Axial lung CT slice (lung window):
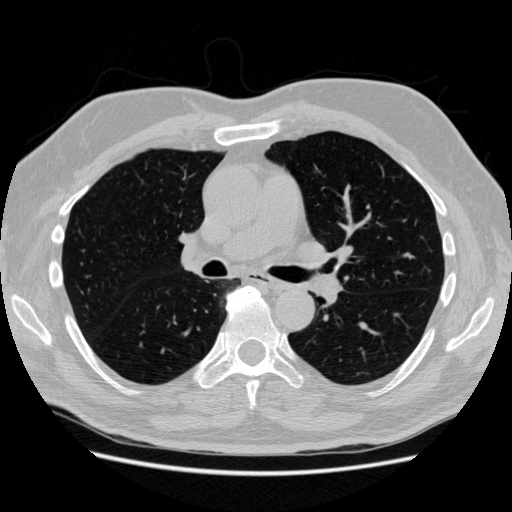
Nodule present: no